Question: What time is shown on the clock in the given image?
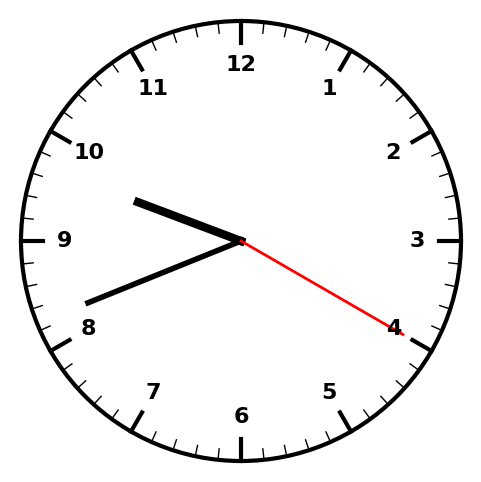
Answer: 09:41:20